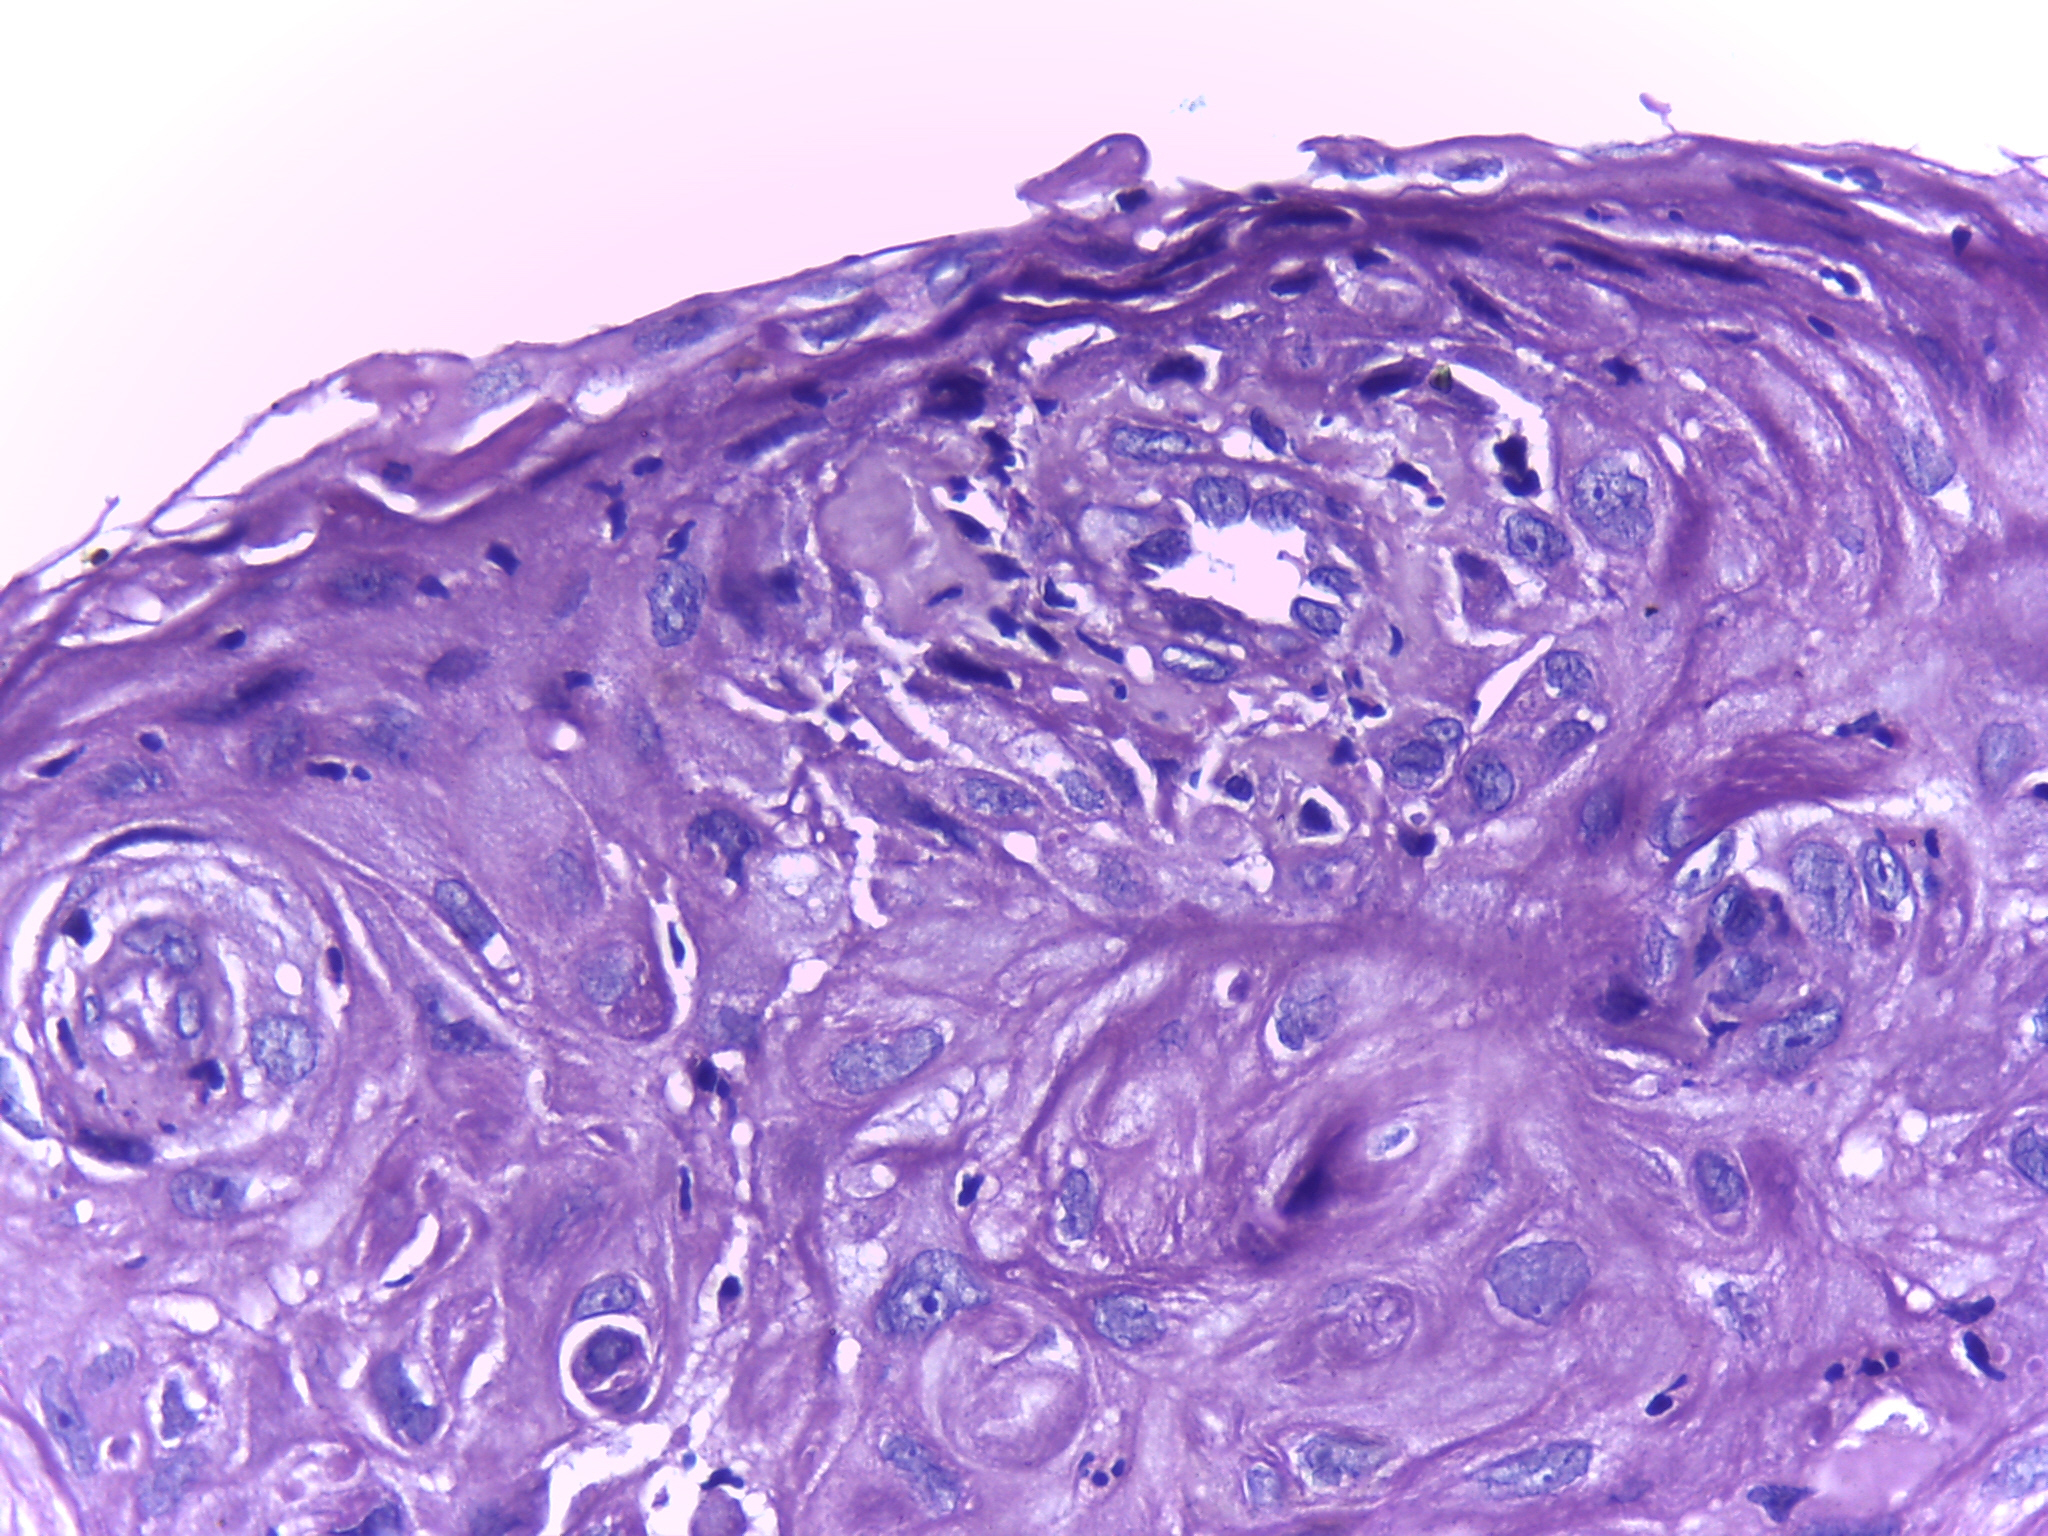
Diagnosis: Normal